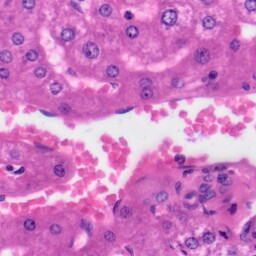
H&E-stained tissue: Liver